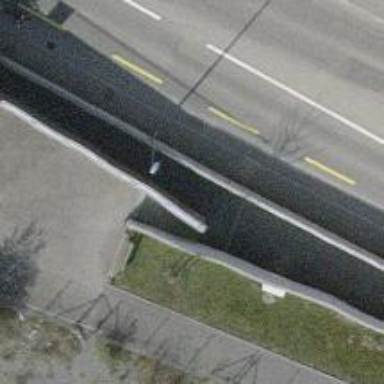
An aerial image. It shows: Retaining wall.